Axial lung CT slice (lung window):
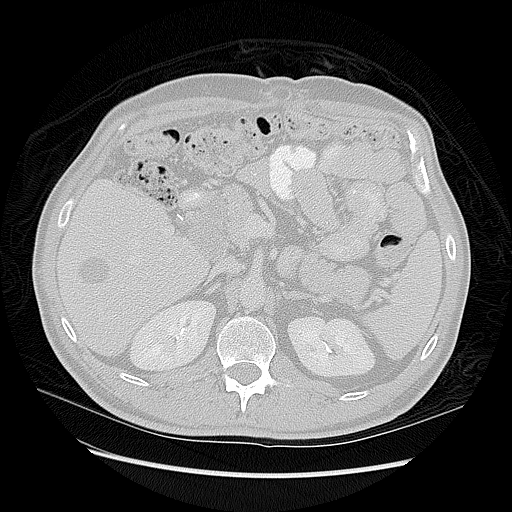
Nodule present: no